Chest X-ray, PA view. Patient: 34 years old, sex F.
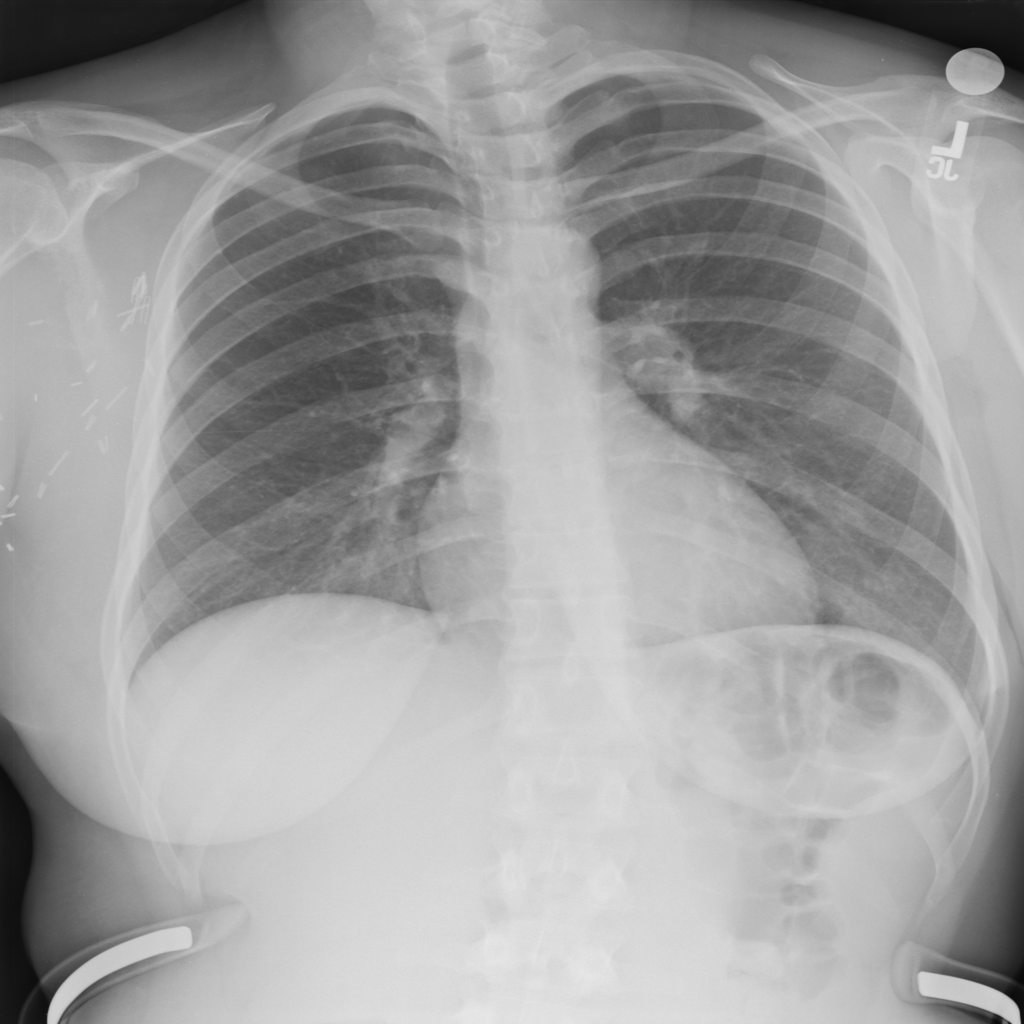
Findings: No Finding